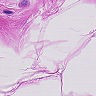
Metastatic tissue present: no